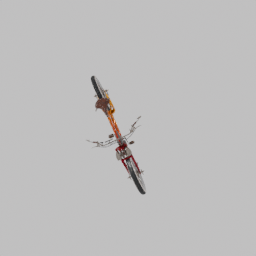
Label: mechanical